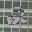
Label: 2